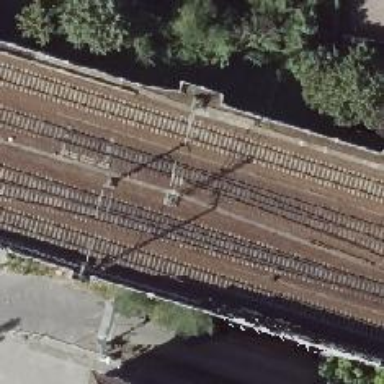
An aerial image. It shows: Railway with electrified contact lines.